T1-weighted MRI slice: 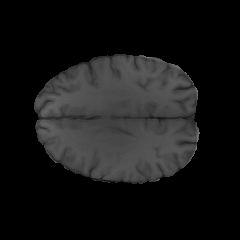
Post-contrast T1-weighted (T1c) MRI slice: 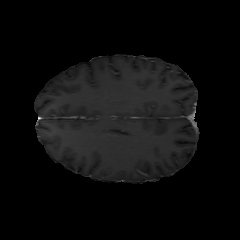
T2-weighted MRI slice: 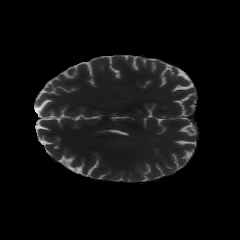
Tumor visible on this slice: no